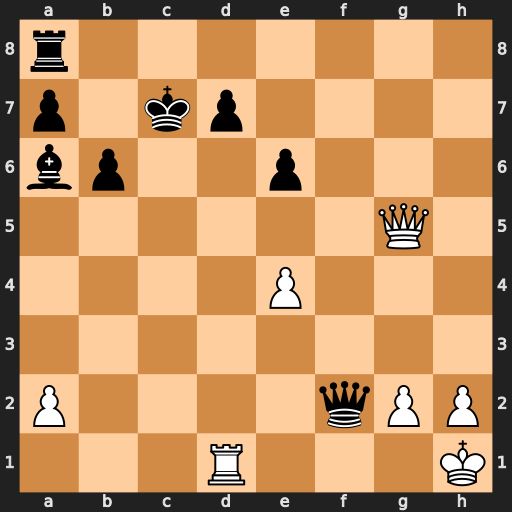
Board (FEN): r7/p1kp4/bp2p3/6Q1/4P3/8/P4qPP/3R3K
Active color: w
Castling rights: -
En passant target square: -
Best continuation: Qe5+ Kc8 Rc1+ Bc4 Rxc4+